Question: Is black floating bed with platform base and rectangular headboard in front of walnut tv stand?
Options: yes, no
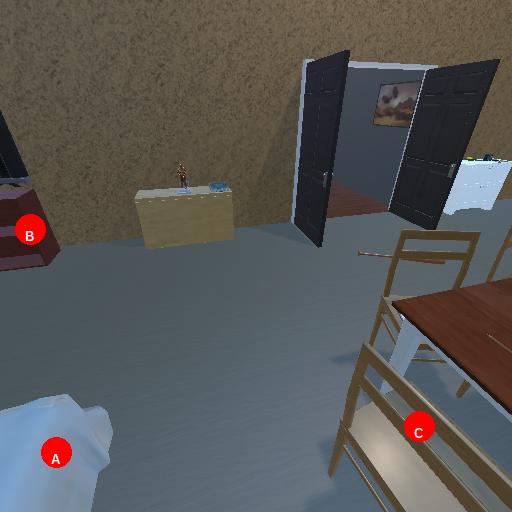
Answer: yes